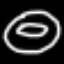
Label: donut